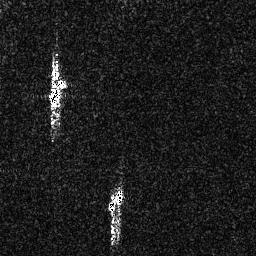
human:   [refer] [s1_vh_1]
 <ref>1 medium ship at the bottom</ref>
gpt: <box>[[40, 71, 49, 83, 0]]</box>